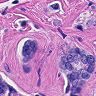
Metastatic tissue present: yes